Question: My inaugural post here, hope you all can help. :)
I have been working on creating a pure XHTML strict website no images but the products however I'm in a small jam. I can't seem to find a way to make the a button that appears as such as shown here:

Where it has a hover state, rectangle and currently is
'''
<div class="topprodcartadd"><a href="#">Add to Cart</a></div>
'''
I made a little CSS class that looks like this:
'''
.topprodcartadd {
width: 190px;
height: 50px;
background-color: #000;
margin: 10px 0px;
padding:0px 10px 10px 0px;
float: left;
text-align: right;
vertical-align: middle;
}
.topprodcartadd:hover {
background-color: #00a7e6;
}
.topprodcartadd a {
text-decoration: none;
color: #00a7e6;
}
.topprodcartadd a:hover {
color: #fff;
}
'''
I want to make it link somehow but in XHTML Strict it gives me validation errors when I rock the code like this:
'''
<a href="#"><div class="topprodcartadd">Add to Cart</div></a>
'''
So does anyone have any other ideas on what I can do to make the button appear that way?
Thanks!
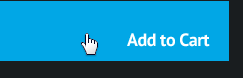
Answer: Change your CSS for the anchor to:
'''
.topprodcartadd a {
text-decoration: none;
color: #00a7e6;
display:block;
width: 190px;
height: 50px;
}
'''
<URL>
I added 'display:block' and a width and height so that the link takes up all the room in the div.